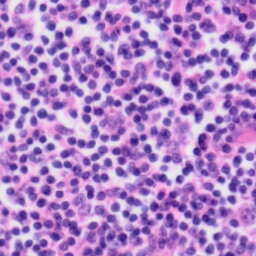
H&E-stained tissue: Tonsil